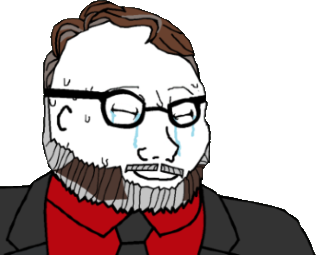
Label: 5_Blobjak